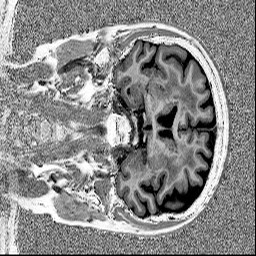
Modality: MP2RAGE
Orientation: coronal
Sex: female